Question: I have following JS script for load more users and filter them:
'''
<script>
var USERS_PER_PAGE = <%= @users_per_page %>;
var user_count = USERS_PER_PAGE;
function checkScroll() {
if (nearBottomOfPage()) {
$('#loading_more_'+(user_count-USERS_PER_PAGE)).fadeTo(200, 1);
$.ajax({
type: "GET",
url: "/u?start=" + user_count + "&t="<%= params[:t] %> + "&f="<%= params[:f] %>,
dataType: "script"
});
user_count += USERS_PER_PAGE;
} else {
setTimeout(checkScroll, 250);
}
}
...
'''
Also parameters can be also 'empty'. For now I receive error: 'Uncaught SyntaxError: Unexpected identifier'

How should I merge parameters for this 'url' then?
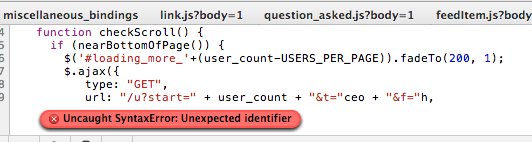
Answer: First add a route to connect this route to a controller and action
'''
# routes.rb
match "/u" => "foo#bar"
'''
Then you can do something like this
'''
$.ajax({
type: 'GET',
url: '<%=j u_path(start: USERS_PER_PAGE, t: ceo, f: h) %>',
// ...
});
'''
---
make sure you're using '<%=j ... %>' when outputting into your JavaScript with ERb. This will escape the javascript values properly.